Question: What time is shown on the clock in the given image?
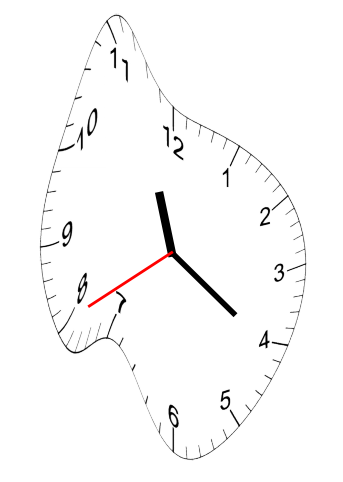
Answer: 11:20:40